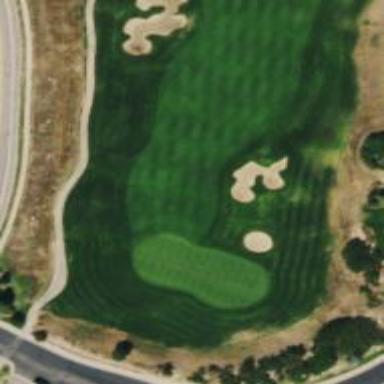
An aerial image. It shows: View of golf hole.